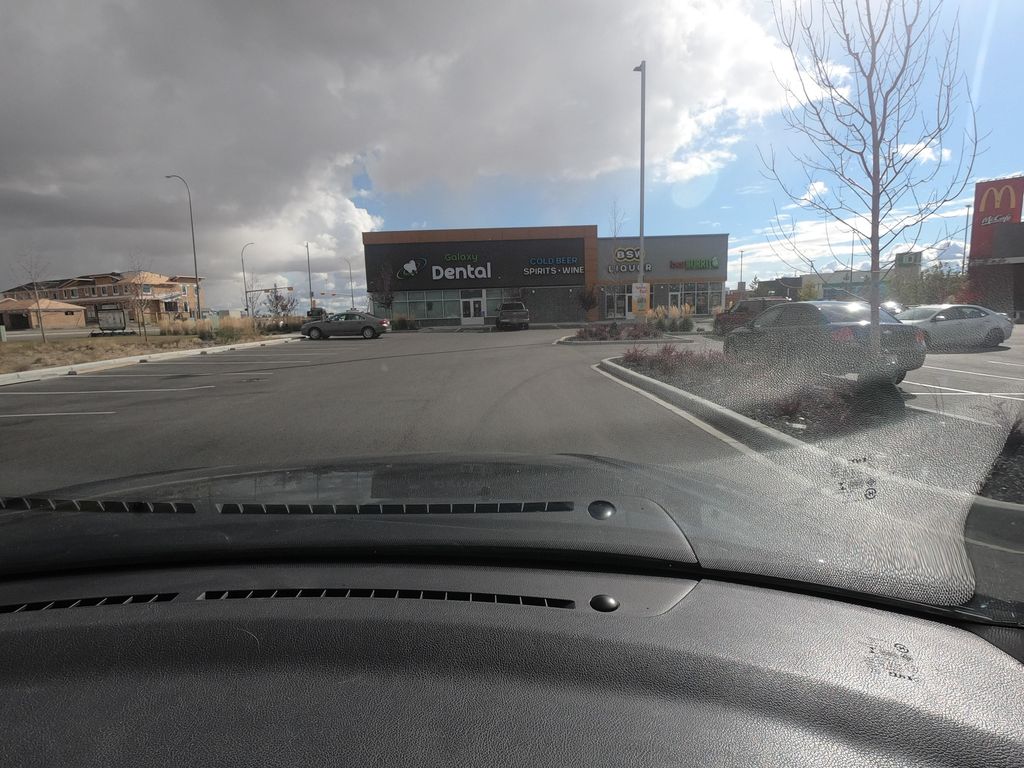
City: calgary